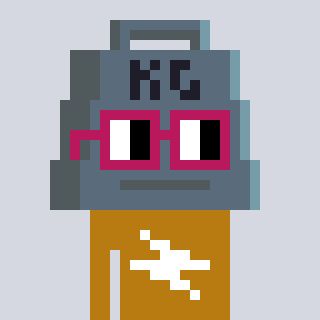
a pixel art character with square dark red glasses, a weight-shaped head and a gold-colored body on a cool background